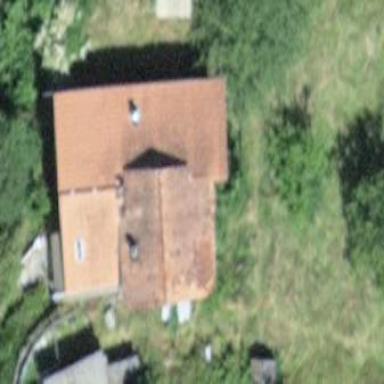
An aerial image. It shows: Farm building.